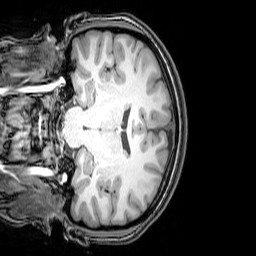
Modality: T1w
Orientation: coronal
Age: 23
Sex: female
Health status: healthy
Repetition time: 0.081 s
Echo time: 0.037 s